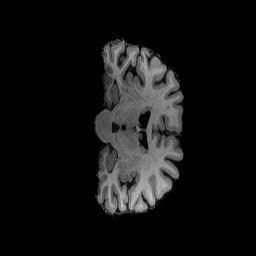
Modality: T1w
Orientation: coronal
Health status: healthy